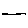
Label: line